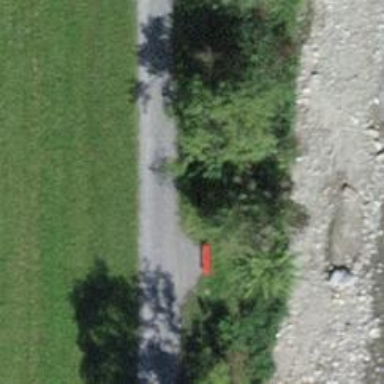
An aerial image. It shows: Red bench.